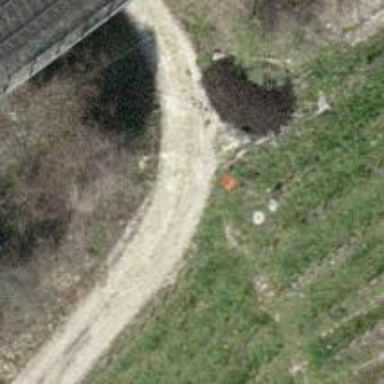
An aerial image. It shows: Pole supporting roof covering pipeline marker.